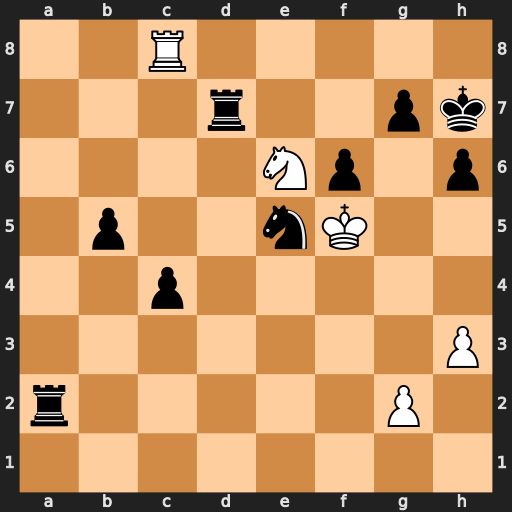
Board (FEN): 2R5/3r2pk/4Np1p/1p2nK2/2p5/7P/r5P1/8
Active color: w
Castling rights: -
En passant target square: -
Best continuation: Nf8+ Kg8 Ng6+ Rd8 Rxd8+ Kf7 Rf8#